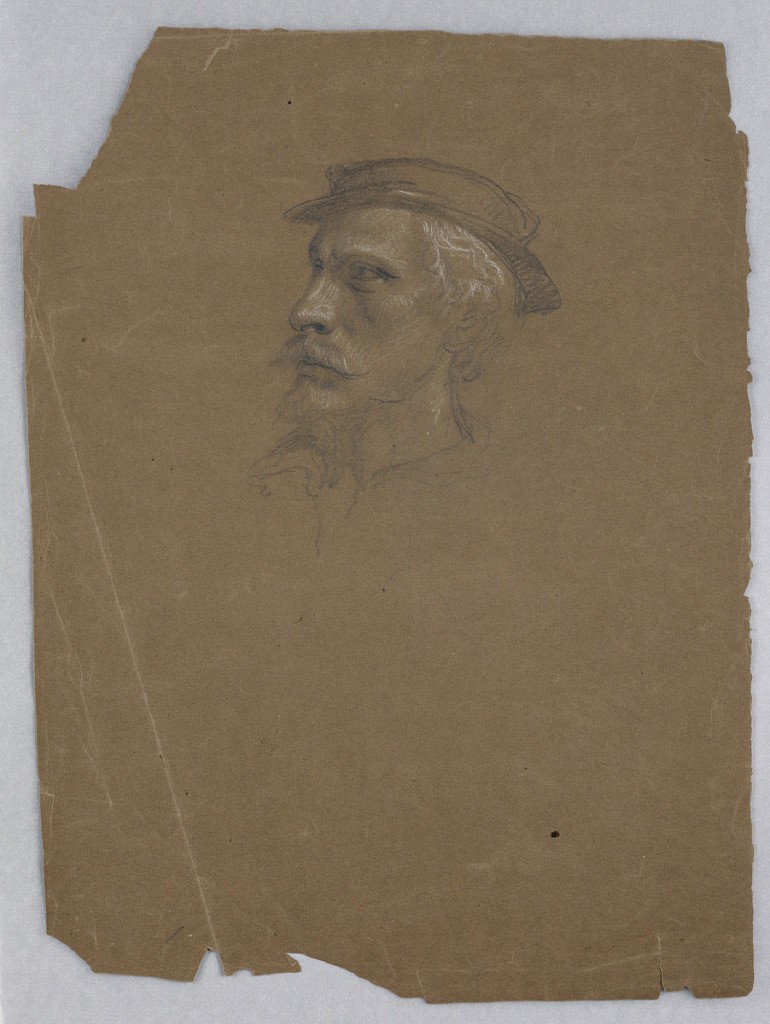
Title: Study of Titian for "Titian Showing the Entombment to Charles V and Clement VII"
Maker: Daniel Huntington, American, 1816–1906
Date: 1872
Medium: Graphite, white chalk on brown wove paper
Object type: Drawing
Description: Portrait of a man with a short beard and mustache, in slightly left profile, wearing a hat. Verso: Woman seated facing frontally, her hand to her chest.